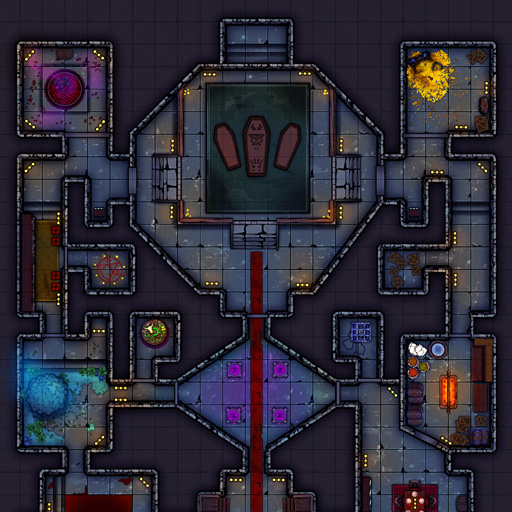
A D&D Grid Map gray background north east gold coins treasure north casket north west altar south west glowing egg south east lava pit dungeon interior (Vampire Lair Map)